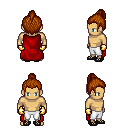
a pixel art fantasy rpg character, male body template, human, tanned skin, red cape, white pants, brunette short topknot hairstyle, gold gloves, ghillies, four views (front, back, left, right), 2x2 character sprite sheet, small pixel art, hard edges, no anti-aliasing